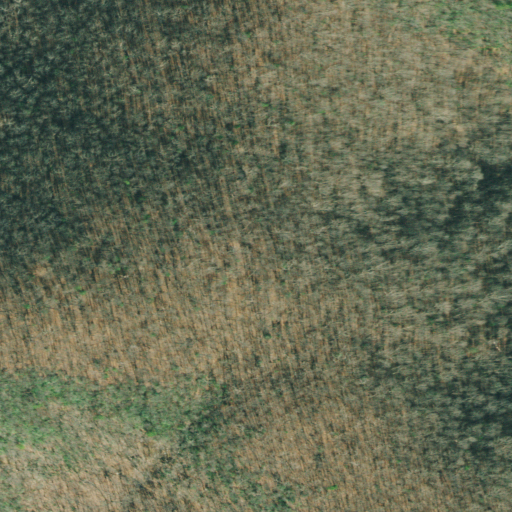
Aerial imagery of mountain in Georgia named Licklog Mountain containing deciduous forest, mixed forest, and evergreen forest